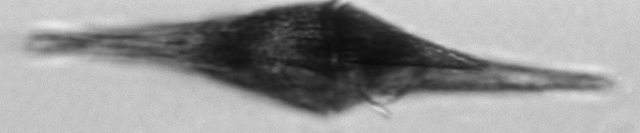
Label: Tripos_furca